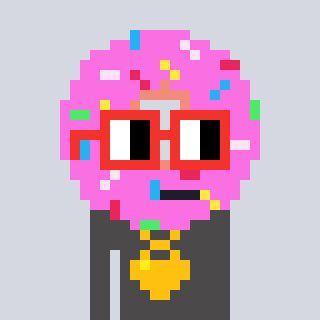
a pixel art character with square red glasses, a doughnut-shaped head and a grayscale-colored body on a cool background